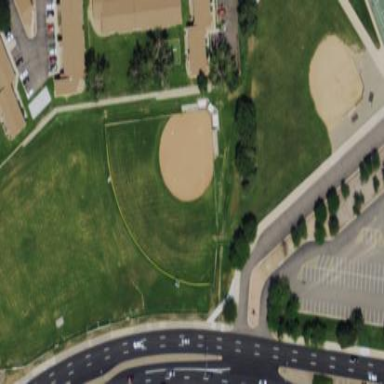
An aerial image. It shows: Baseball pitch for leisure and sports activities.